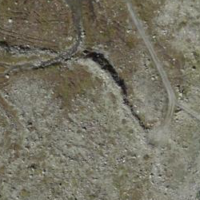
EUNIS habitat code: 48
Species observed at this site:
Marmota marmota